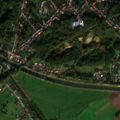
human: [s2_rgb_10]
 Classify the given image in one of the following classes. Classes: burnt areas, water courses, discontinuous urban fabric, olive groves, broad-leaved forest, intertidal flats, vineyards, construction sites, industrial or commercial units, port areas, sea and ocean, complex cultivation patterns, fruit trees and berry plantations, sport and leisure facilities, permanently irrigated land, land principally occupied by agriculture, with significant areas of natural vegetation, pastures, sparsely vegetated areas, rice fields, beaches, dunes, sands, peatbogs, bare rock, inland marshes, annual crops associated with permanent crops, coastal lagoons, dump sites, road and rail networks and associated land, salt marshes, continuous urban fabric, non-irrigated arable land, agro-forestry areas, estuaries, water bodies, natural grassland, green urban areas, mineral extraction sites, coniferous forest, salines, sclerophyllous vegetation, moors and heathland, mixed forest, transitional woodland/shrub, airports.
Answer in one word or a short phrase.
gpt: discontinuous urban fabric, non-irrigated arable land, pastures, complex cultivation patterns, land principally occupied by agriculture, with significant areas of natural vegetation, broad-leaved forest